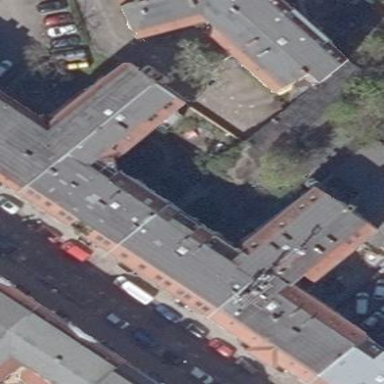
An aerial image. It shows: Building consisting of apartments with double saltbox roof shape.